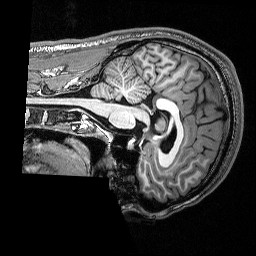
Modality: T1w
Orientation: sagittal
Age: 27
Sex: male
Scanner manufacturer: siemens
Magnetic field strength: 3 T
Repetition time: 2.53 s
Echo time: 0.00339 s